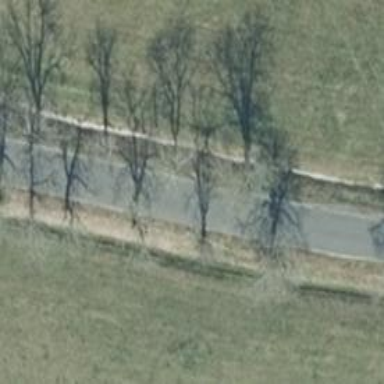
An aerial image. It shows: Avenue lined with broadleaved deciduous trees.